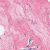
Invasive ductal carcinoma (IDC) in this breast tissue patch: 0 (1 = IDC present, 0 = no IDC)